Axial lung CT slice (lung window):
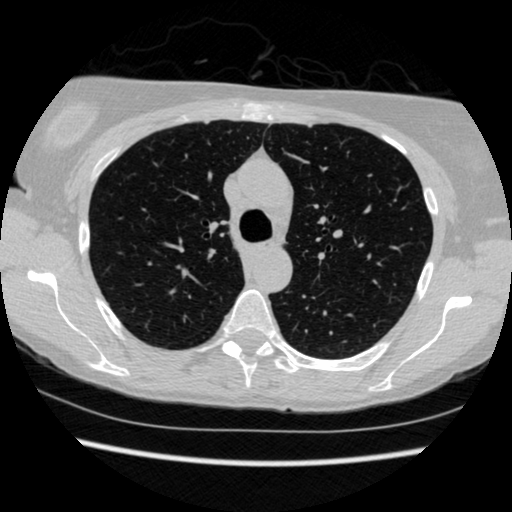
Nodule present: no